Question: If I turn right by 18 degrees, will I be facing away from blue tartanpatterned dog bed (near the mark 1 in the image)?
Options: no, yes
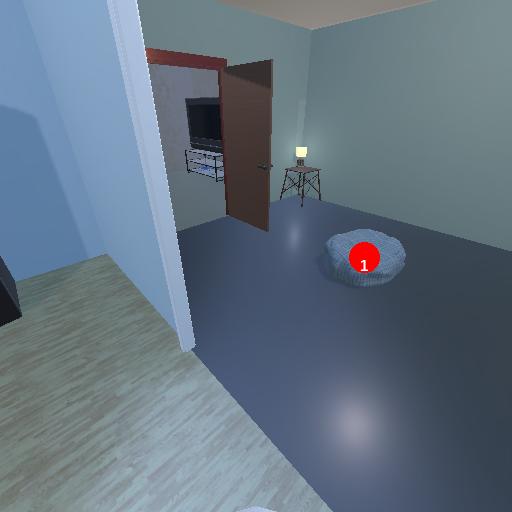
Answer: no